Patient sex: F
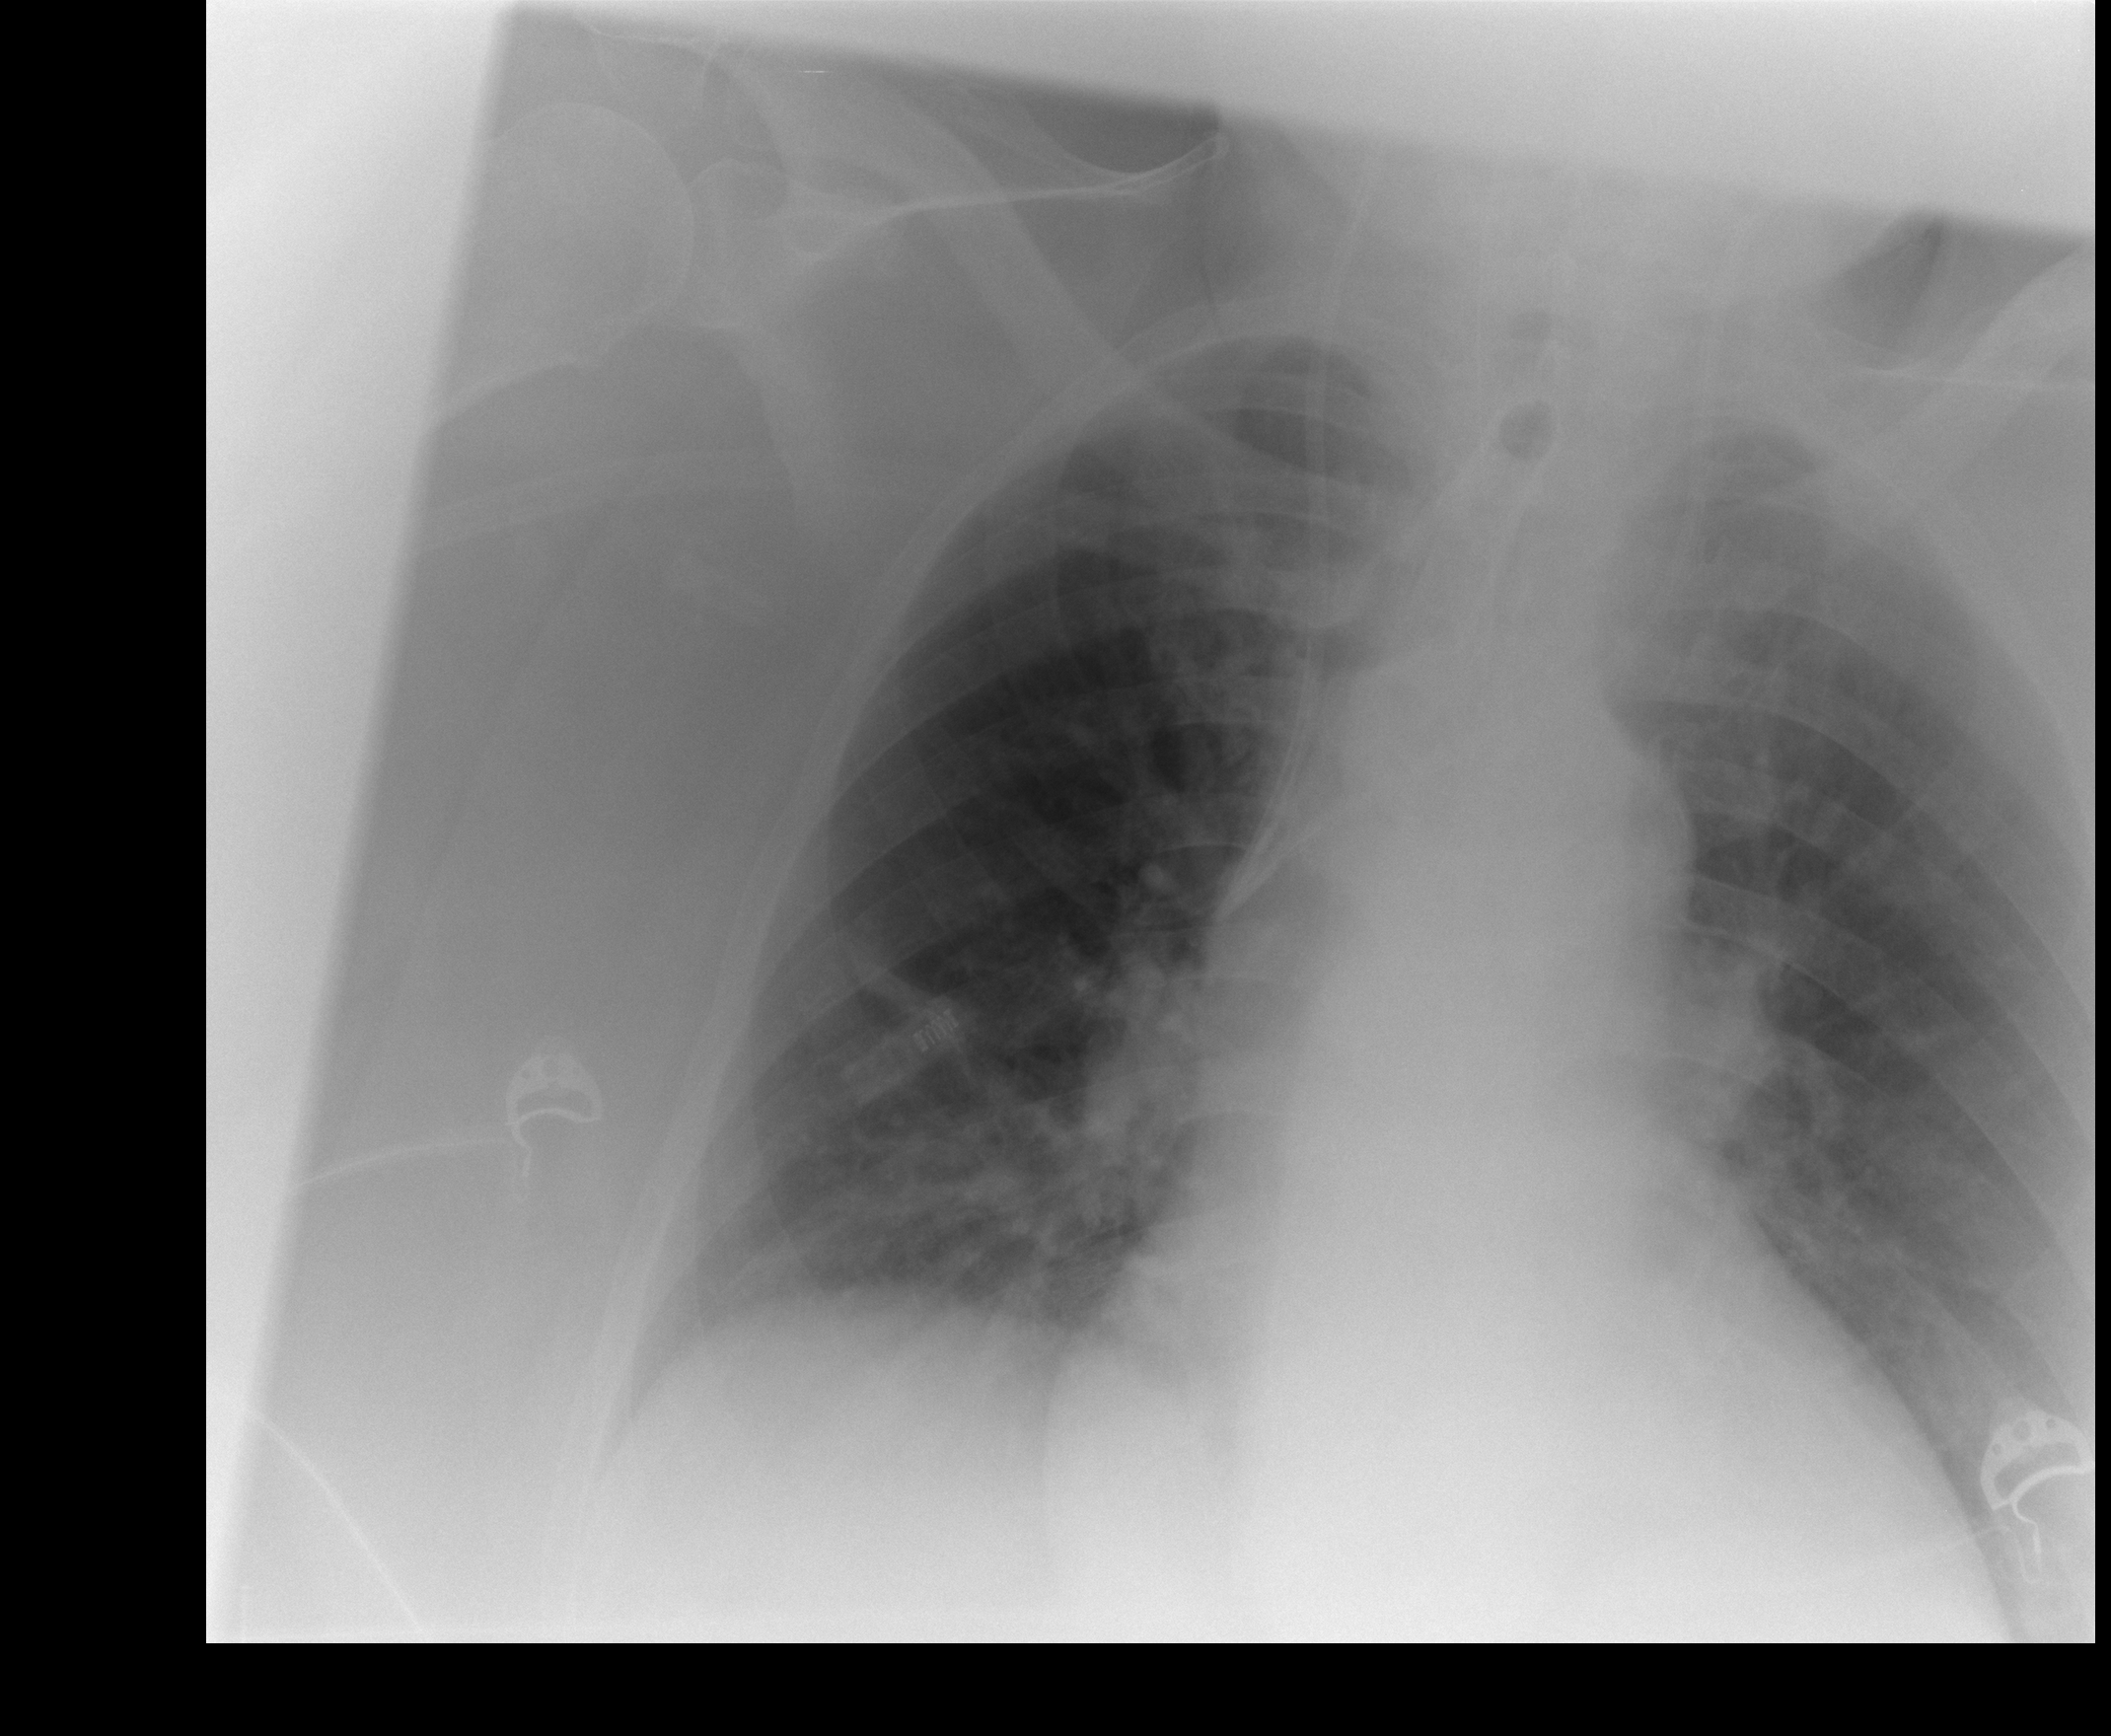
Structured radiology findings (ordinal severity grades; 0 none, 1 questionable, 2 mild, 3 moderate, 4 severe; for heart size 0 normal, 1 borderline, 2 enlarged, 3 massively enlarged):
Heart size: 2
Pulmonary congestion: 2
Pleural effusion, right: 0
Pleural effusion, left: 0
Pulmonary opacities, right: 1
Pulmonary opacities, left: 0
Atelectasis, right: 1
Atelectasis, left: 2